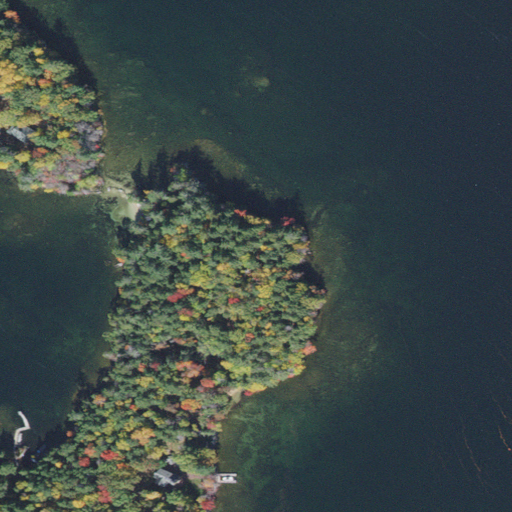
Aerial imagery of island in New Hampshire named Camp Islands containing open water, evergreen forest, mixed forest, open development, and herbaceous wetlands